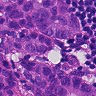
Metastatic tissue present: yes